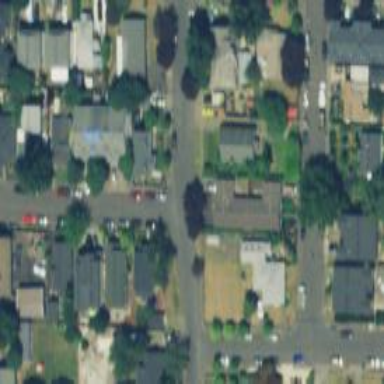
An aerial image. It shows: Residential road with sidewalk on the left side.